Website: crate-barrel
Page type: newsletter-management
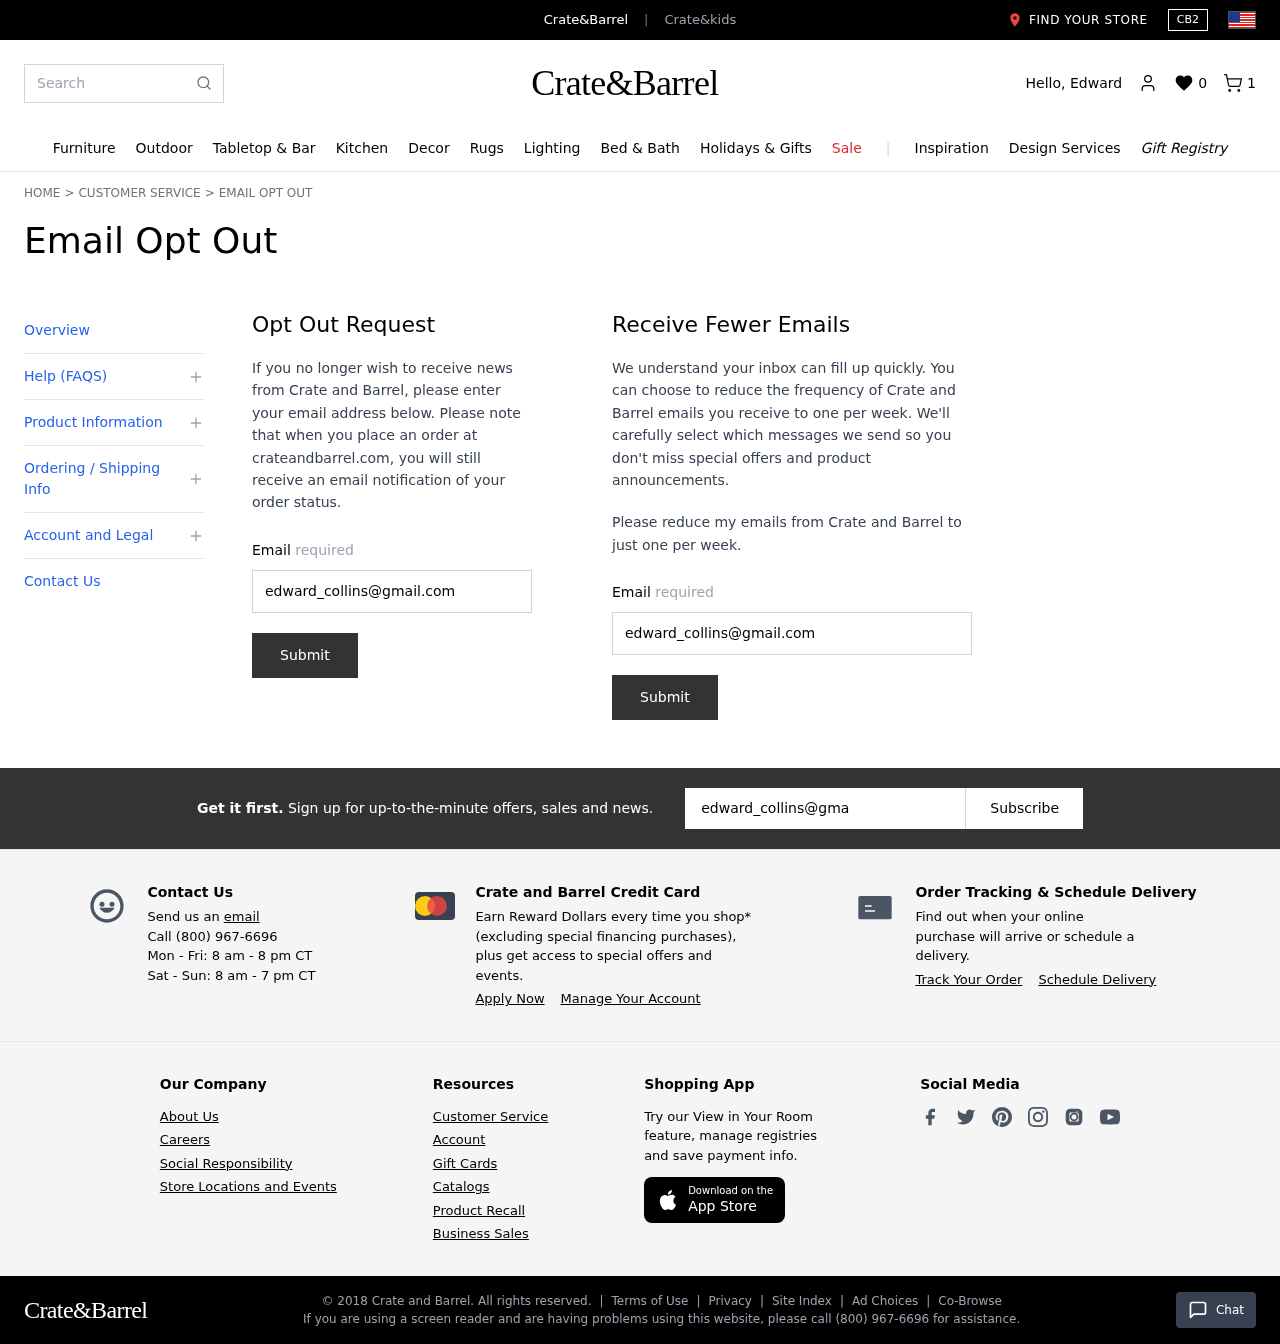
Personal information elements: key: PII_EMAIL
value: edward_collins@gmail.com
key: PII_EMAIL2
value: edward_collins@gmail.com
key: PII_EMAIL3
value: edward_collins@gmail.com
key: PII_FIRSTNAME
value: Edward
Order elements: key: ORDER_NUM_ITEMS
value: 1
Search elements: key: HEADER_SEARCH
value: Search
Other elements: key: WISHLIST_COUNT
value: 0